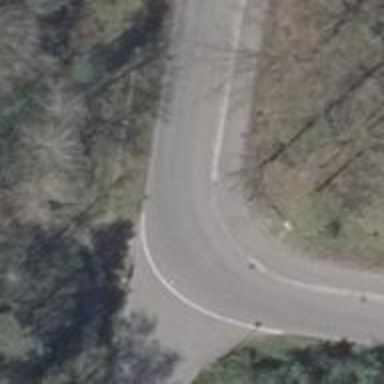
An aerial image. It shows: Residential road with asphalt surface.